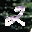
Label: 2